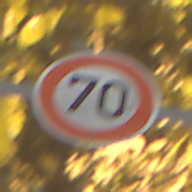
Verkehrszeichen: Geschwindigkeit70
Umgebung: Outdoor, Urban
Tageszeit: Night
Wetter: PartlyCloudy
Licht: Artificial
Jahreszeit: NotSpecified
Kontrast: HighContrast